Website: apple
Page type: account-selection
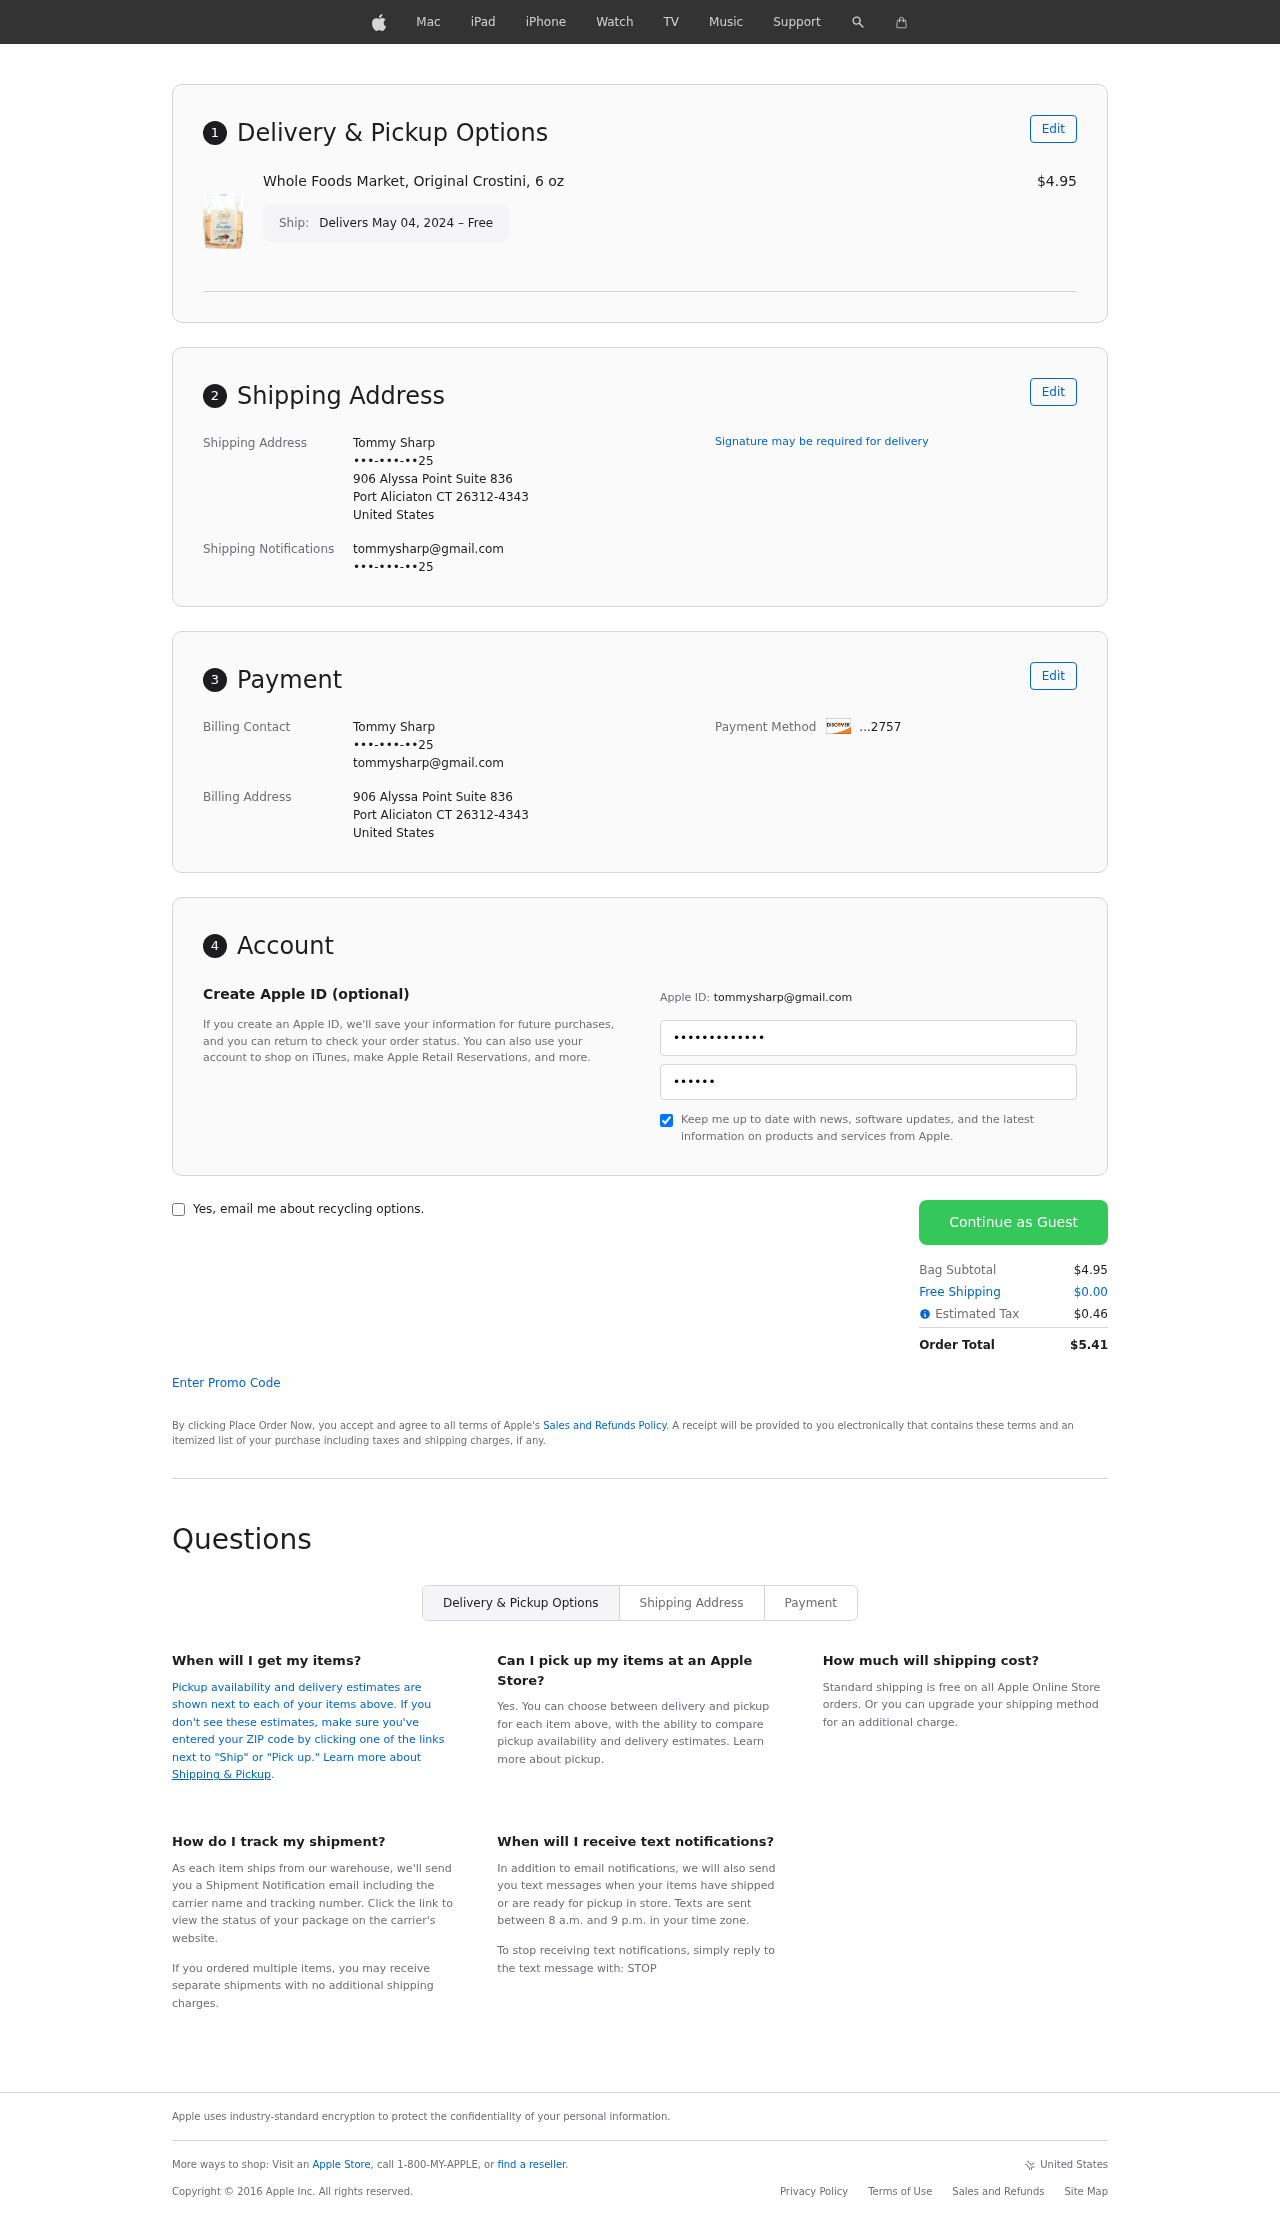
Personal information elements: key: PII_CARD_LAST4
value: ...2757
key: PII_CITY
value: Port Aliciaton
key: PII_COUNTRY
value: United States
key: PII_EMAIL
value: tommysharp@gmail.com
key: PII_FULLNAME
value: Tommy Sharp
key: PII_PHONE
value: •••-•••-••25
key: PII_POSTCODE_FULL
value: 26312-4343
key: PII_POSTCODE_FULL
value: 26312
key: PII_STATE_ABBR
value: CT
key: PII_STREET
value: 906 Alyssa Point Suite 836
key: PII_PHONE2
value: •••-•••-••25
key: PII_FIRSTNAME
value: Tommy
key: PII_LASTNAME
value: Sharp
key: PII_FULLNAME2
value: Tommy Sharp
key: PII_FULLNAME3
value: Tommy Sharp
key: PII_FIRSTNAME2
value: Tommy
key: PII_FIRSTNAME3
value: Tommy
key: PII_LASTNAME2
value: Sharp
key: PII_LASTNAME3
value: Sharp
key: PII_FIRSTNAME_DERIVED
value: Tommy
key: PII_LASTNAME_DERIVED
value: Sharp
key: PII_FULLNAME_DERIVED
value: Tommy Sharp
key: PII_NAME_FULL_DERIVED
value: Tommy Sharp
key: PII_PHONE3
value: •••-•••-••25
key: PII_EMAIL2
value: tommysharp@gmail.com
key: PII_EMAIL3
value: tommysharp@gmail.com
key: PII_STREET2
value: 906 Alyssa Point Suite 836
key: PII_POSTCODE
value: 26312
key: PII_POSTCODE_EXT
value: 4343
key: PII_POSTCODE_NUMERIC
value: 26312
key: PII_POSTCODE_EXT_NUMERIC
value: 4343
Product elements: key: PRODUCT1_NAME
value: Whole Foods Market, Original Crostini, 6 oz
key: PRODUCT1_PRICE
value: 4.95
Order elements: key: ORDER_DELIVERY_DATE
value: Delivers May 04, 2024 – Free
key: ORDER_SUBTOTAL
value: $4.95
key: ORDER_SHIPPING_COST
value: $0.00
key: ORDER_TAX
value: $0.46
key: ORDER_TOTAL
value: $5.41